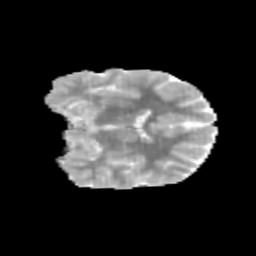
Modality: MD
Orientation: coronal
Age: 10
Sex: male
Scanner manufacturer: siemens
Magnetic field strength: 3 T
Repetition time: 3.8 s
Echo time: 0.07 s